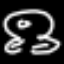
Label: frog